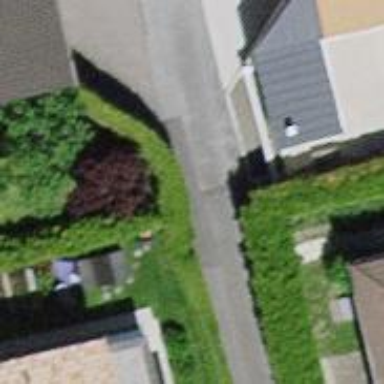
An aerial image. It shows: Hedge acting as barrier.